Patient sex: M
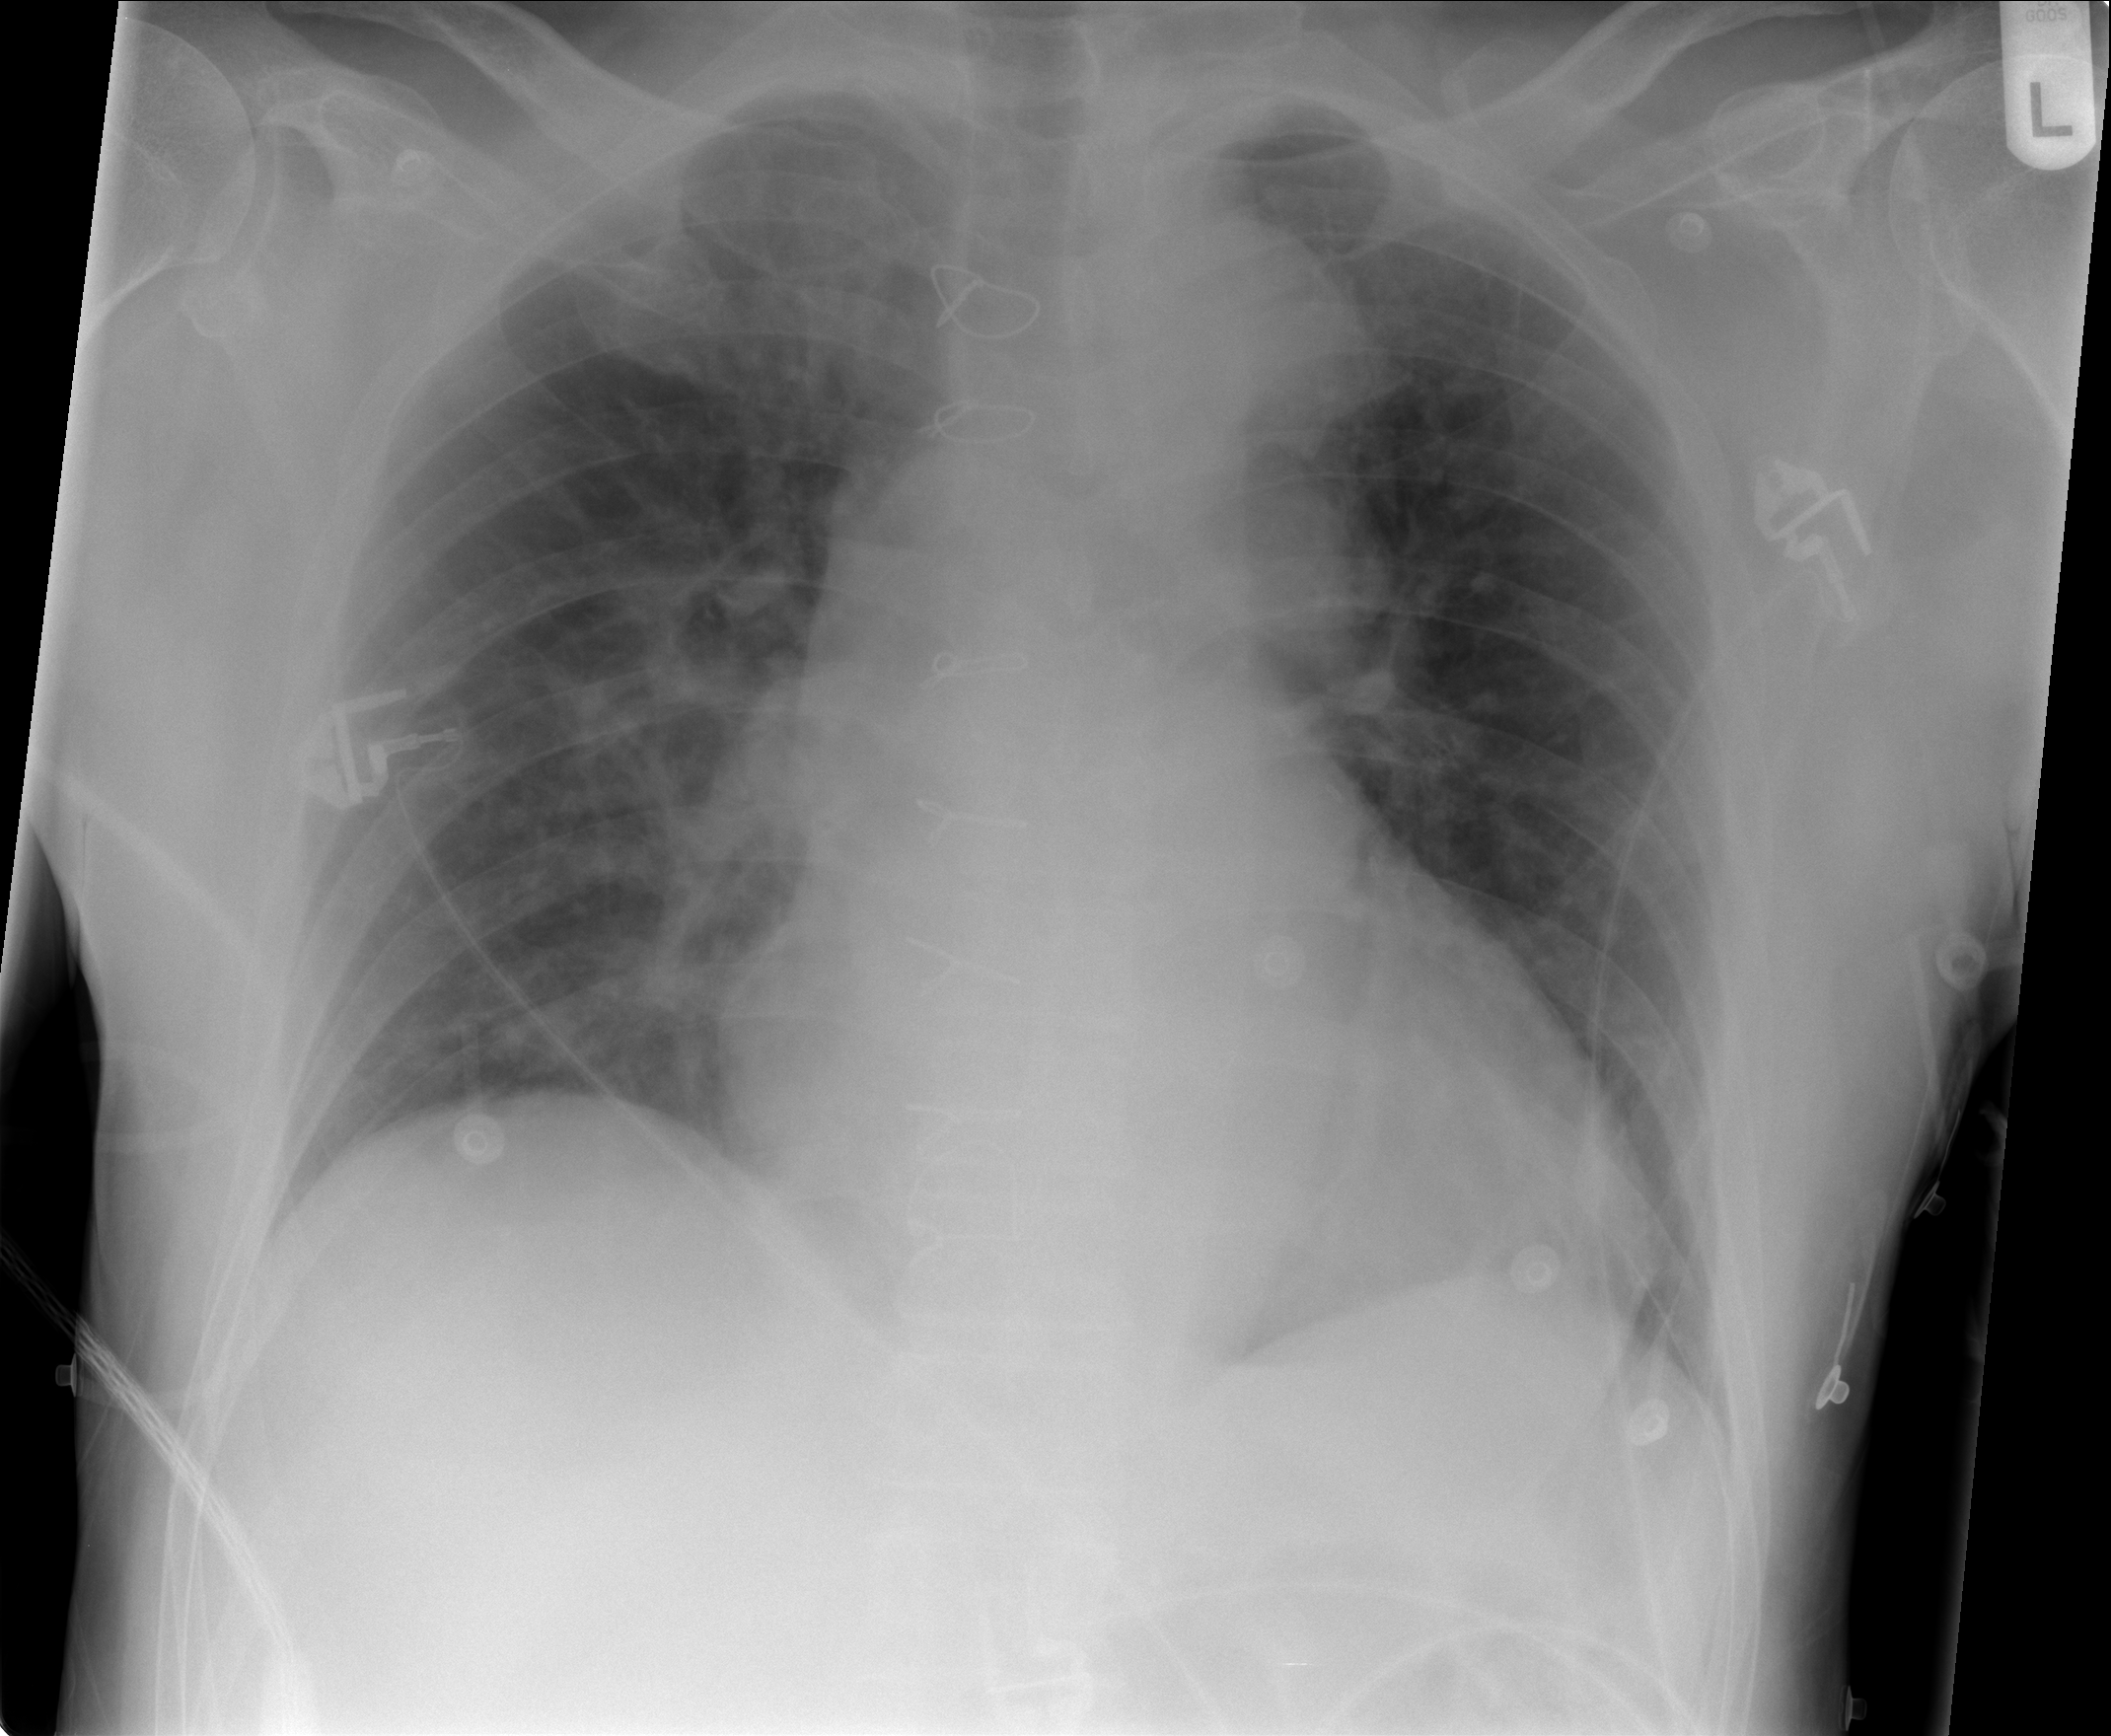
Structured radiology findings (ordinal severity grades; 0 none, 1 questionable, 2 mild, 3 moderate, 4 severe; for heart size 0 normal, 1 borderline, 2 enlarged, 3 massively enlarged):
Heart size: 2
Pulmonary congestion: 2
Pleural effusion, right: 0
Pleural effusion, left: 0
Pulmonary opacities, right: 1
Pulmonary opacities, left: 1
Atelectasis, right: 0
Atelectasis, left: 0